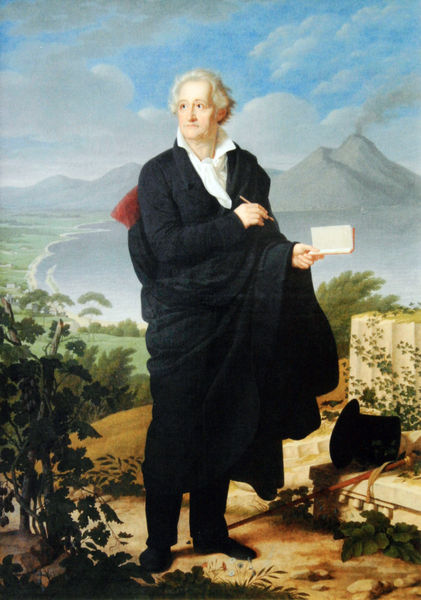
Titel: Goethe als Dichter und Künstler vor dem Vesuv
Künstler: Heinrich Christoph Kolbe
Standort: Jena
Institution: Friedrich-Schiller-Universität
Schlagwörter: berg, blau, blätter, feder, gemälde, hand, himmel, laub, mann, meer, schatten, umhang, wasser, weiß, wolken, bäume, fluss, grün, landschaft, sand, see, ufer, braun, grau, haar, hintergrund, hut, licht, marmor, schwarz, säule, ausblick, blick, rot, weg, malerei, zylinder, alt, hemd, hose, augen, falten, gesicht, halten, inkarnat, kragen, sockel, stehen, stein, steine, herr, hände, portrait, porträt, tischbein, erde, ferne, natur, strauch, busch, rauch, boden, gewand, haare, mantel, stehend, pflanze, pflanzen, locken, tal, stock, landschft, küste, strand, wellen, italien, süden, gehstock, schuhe, stab, berge, gebirge, mauer, weis, bank, romantik, wein, dichter, lesen, stufe, faltenwurf, bucht, panorama, ruine, antike, buch, lava, vulkan, spazierstock, tasche, stift, heft, efeu, schreiben, reise, wanderer, mappe, notizbuch, busche, ganzkörperporträt, rde, entdecker, schreiber, wanderstab, wanderstock, schu, reisender, goethe, weinrebe, asche, pompeji, vesuv, vulkanausbruch, notiz, neapel, säulenstumpf, notizen, weitblick, graue haare, ätna, reynolds, hellhäutig, ethna, vesuf, italienreise, vesus, reisetagebuch, campagne, dichten, friisur, kampagna, nachdenkenken, reisebericht, grande tour, reisestock, johann wolfgang goethe, goethe in italien, hochdormat, italieni, la grande tour